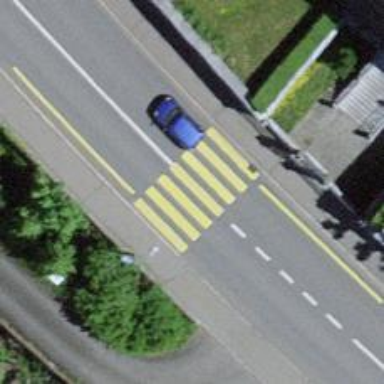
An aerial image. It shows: Uncontrolled zebra crossing with notable zebra markings.